Question: I'm using the <URL> I generated.
The button code is this:
'''
<form action="https://checkout.google.com/api/checkout/v2/checkoutForm/Merchant/XXXXXXXXX" id="BB_BuyButtonForm" method="post" name="BB_BuyButtonForm" target="_top">
<table cellpadding="5" cellspacing="0" width="1%">
<tr>
<td align="right" width="1%">
<select name="item_selection_1">
<option value="1">$80.00 - Freeside Membership Dues (Standard)</option>
<option value="2">$40.00 - Freeside Membership Dues (Starving Hacker)</option>
<option value="3">$65.00 - Freeside Membership Dues (Joint-MIC)</option>
</select>
<input name="item_option_name_1" type="hidden" value="Freeside Membership Dues (Standard)"/>
<input name="item_option_price_1" type="hidden" value="80.0"/>
<input name="item_option_description_1" type="hidden" value=""/>
<input name="item_option_quantity_1" type="hidden" value="1"/>
<input name="item_option_currency_1" type="hidden" value="USD"/>
<input name="item_option_name_2" type="hidden" value="Freeside Membership Dues (Starving Hacker)"/>
<input name="item_option_price_2" type="hidden" value="40.0"/>
<input name="item_option_description_2" type="hidden" value=""/>
<input name="item_option_quantity_2" type="hidden" value="1"/>
<input name="item_option_currency_2" type="hidden" value="USD"/>
<input name="item_option_name_3" type="hidden" value="Freeside Membership Dues (Joint-MIC)"/>
<input name="item_option_price_3" type="hidden" value="65.0"/>
<input name="item_option_description_3" type="hidden" value=""/>
<input name="item_option_quantity_3" type="hidden" value="1"/>
<input name="item_option_currency_3" type="hidden" value="USD"/>
</td>
<td align="left" width="1%">
<input alt="" src="https://checkout.google.com/buttons/buy.gif?merchant_id=XXXXXXXXX&amp;w=121&amp;h=44&amp;style=white&amp;variant=text&amp;loc=en_US" type="image"/>
</td>
</tr>
</table>
</form>
'''
I am able to get the button to show up on my page edit just fine - however, the formatting is completely off. It appears that the '<input type="hidden">' items for each of my drop-down options is being rendered, which is adding a lot of whitespace. The items aren't visible, but in the generated Secure HTML it appears like this, more or less:

I'm hoping to either use some CSS to correct the mess, or maybe there's another extension that's more appropriate or handles '<input>' better?
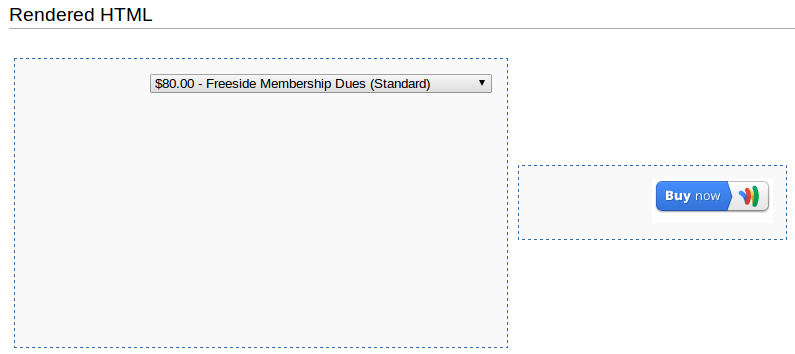
Answer: Turns out putting in whitespace may generate artifact '<pre>' tags via the Markdown, so there's some bugs with respect to formatting the code within the '<shtml>'. Removing a lot of the whitespace in code that gets hashed by the Secure_HTML resolves the problems.